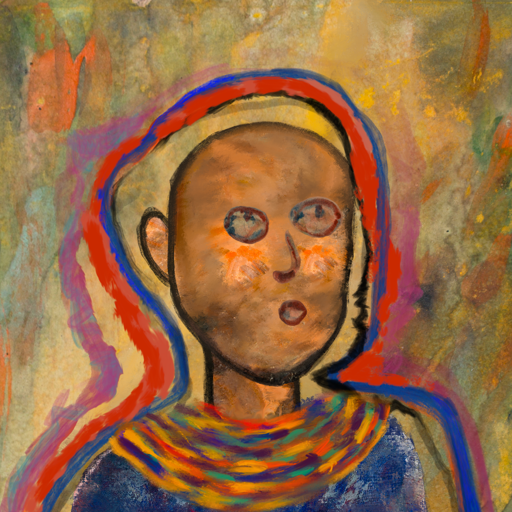
Background: Comrade, Head And Neck Side: Gypsy_Queen, Face Side: Orphan, Bust: Irani, Hair Side: Experience, Head Accessory: Blank, Second Necklace: An_Impression_2, Necklace: Blank, Baby: Blank